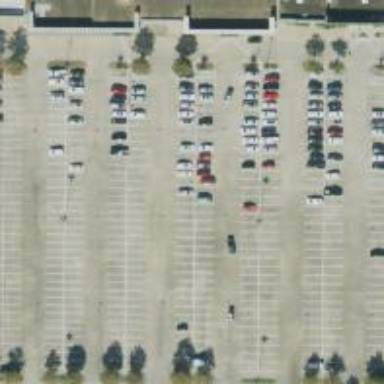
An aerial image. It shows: Parking space is available.